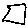
Label: square